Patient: sex M, age 75
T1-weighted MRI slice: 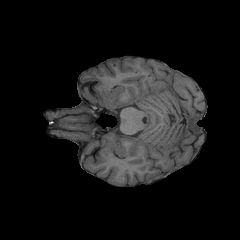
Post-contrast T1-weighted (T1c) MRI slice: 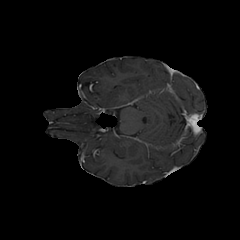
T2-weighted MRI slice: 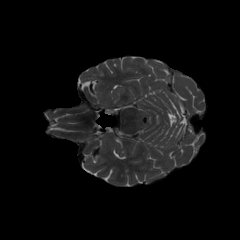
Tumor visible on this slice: no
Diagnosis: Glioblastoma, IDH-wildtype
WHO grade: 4